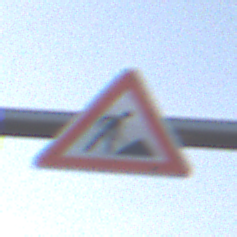
Verkehrszeichen: Arbeitsstelle
Umgebung: Outdoor, Nature
Tageszeit: SunriseSunset
Wetter: PartlyCloudy
Licht: Natural
Jahreszeit: NotSpecified
Kontrast: HighContrast